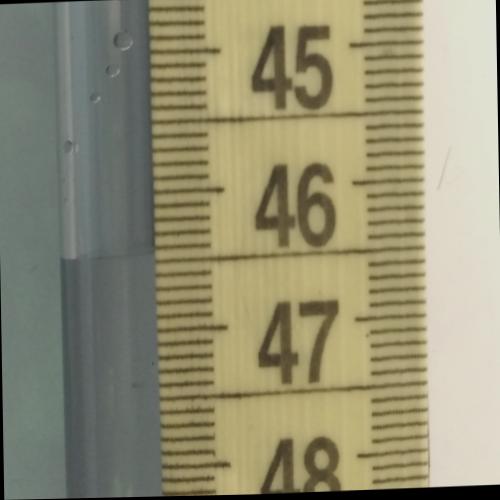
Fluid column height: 46.4 cm